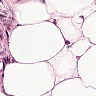
Metastatic tissue present: no